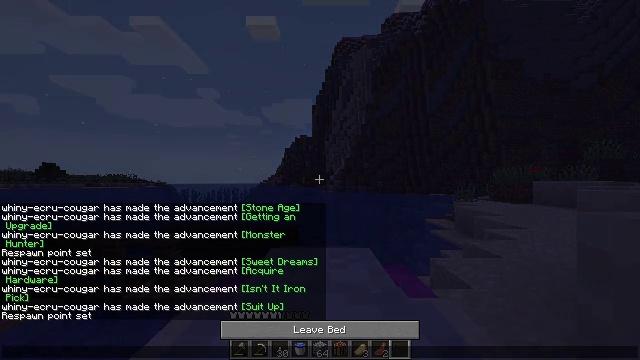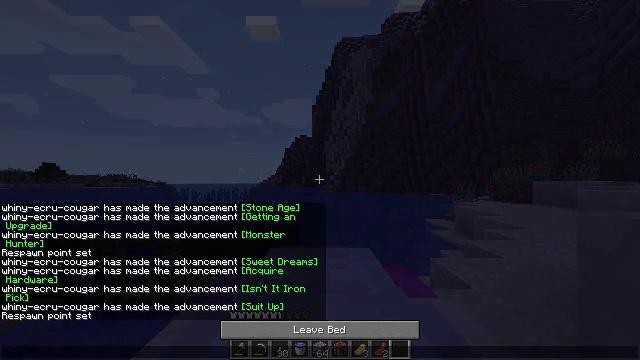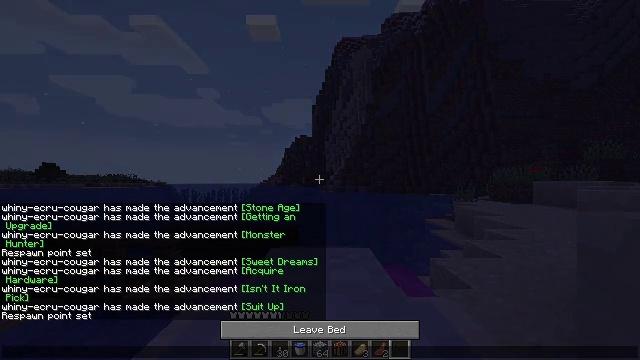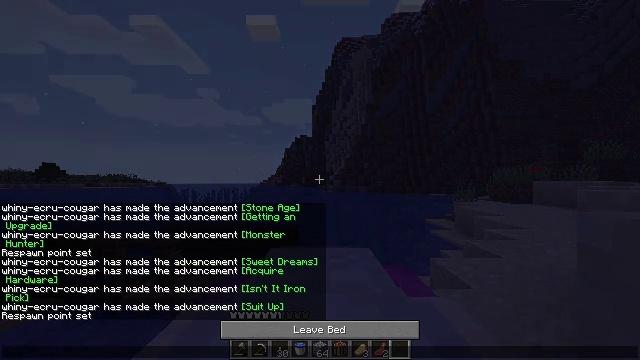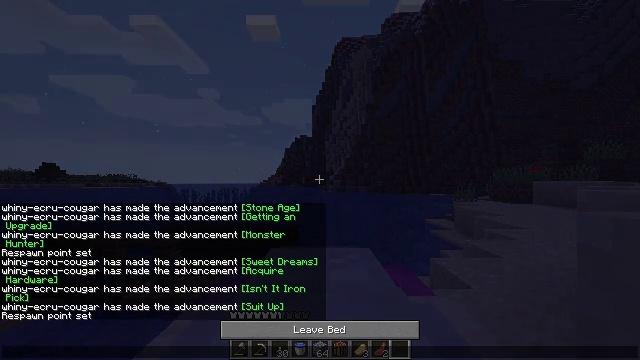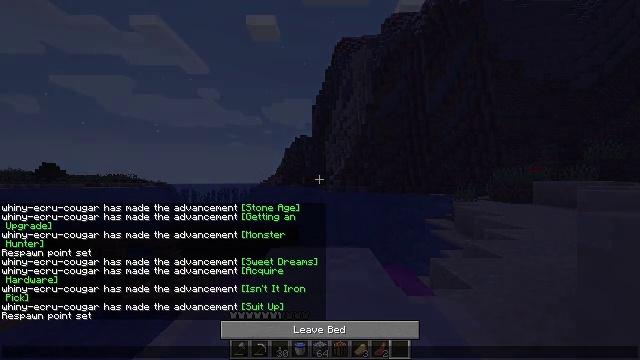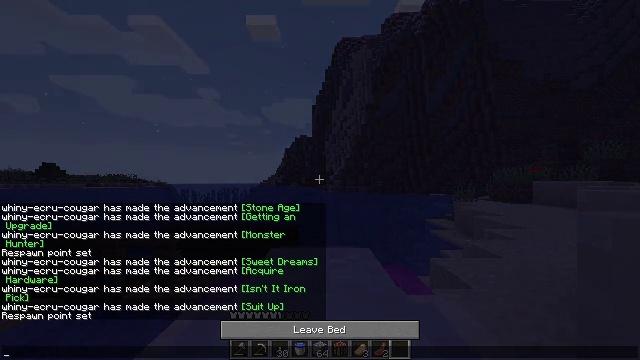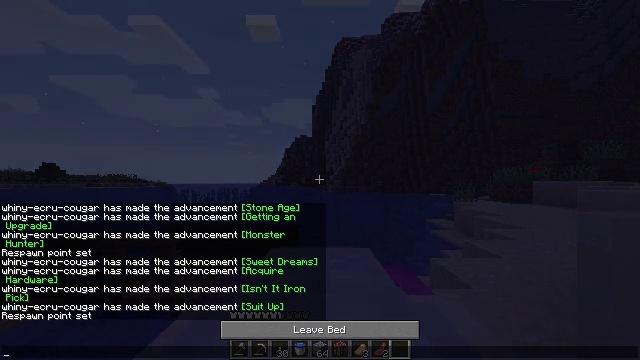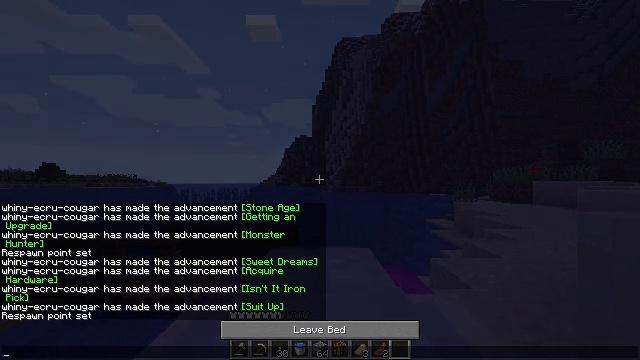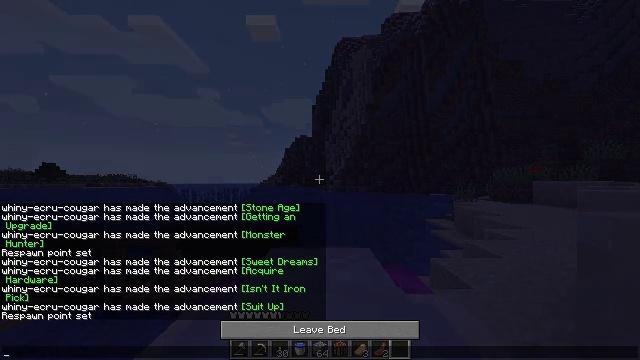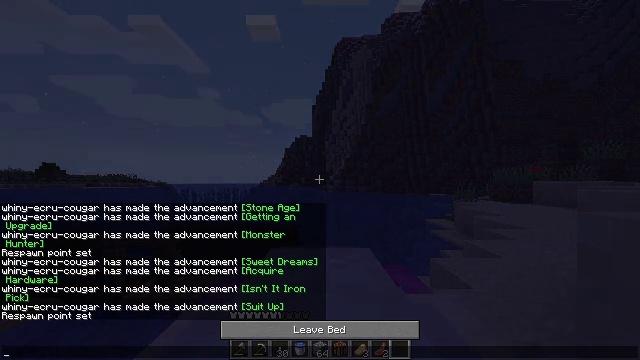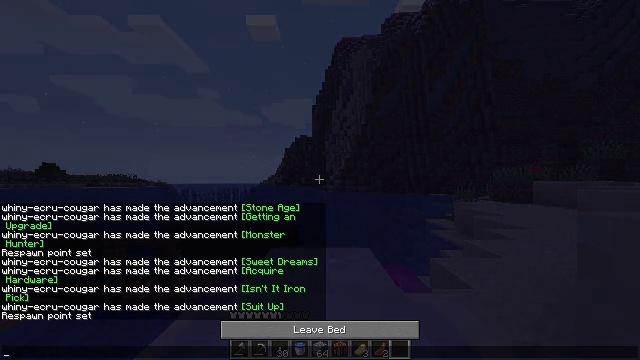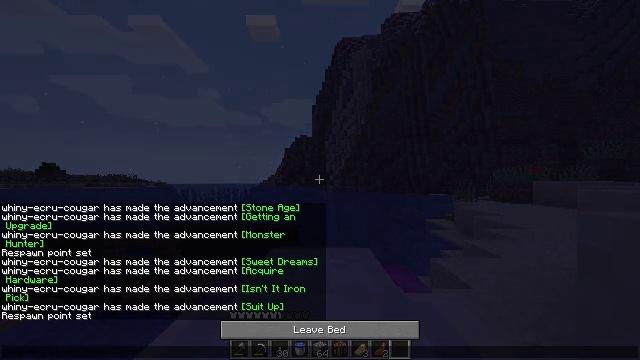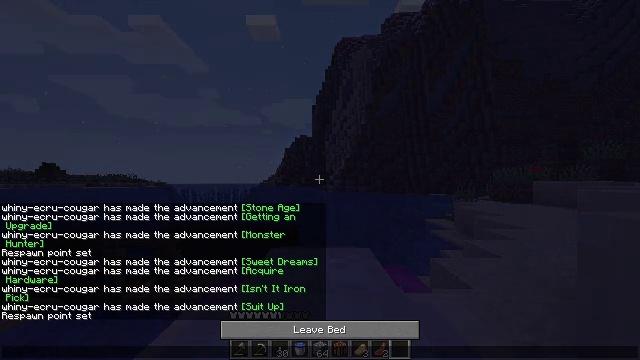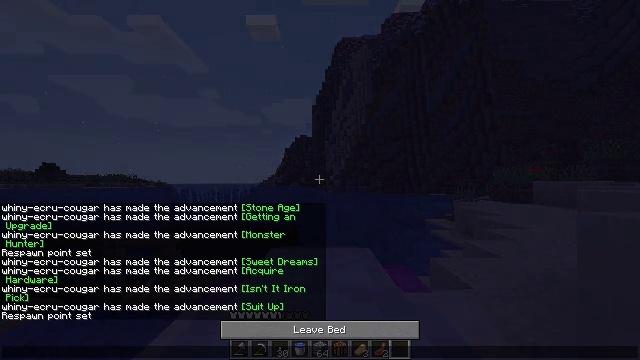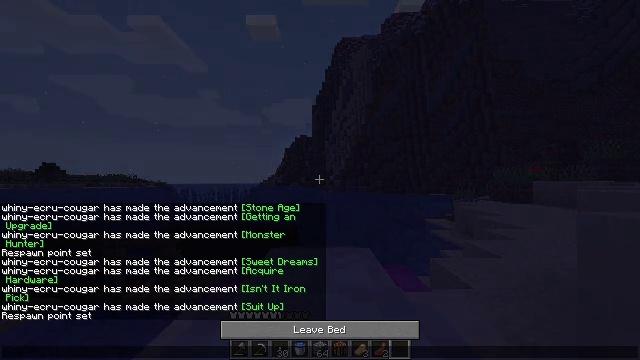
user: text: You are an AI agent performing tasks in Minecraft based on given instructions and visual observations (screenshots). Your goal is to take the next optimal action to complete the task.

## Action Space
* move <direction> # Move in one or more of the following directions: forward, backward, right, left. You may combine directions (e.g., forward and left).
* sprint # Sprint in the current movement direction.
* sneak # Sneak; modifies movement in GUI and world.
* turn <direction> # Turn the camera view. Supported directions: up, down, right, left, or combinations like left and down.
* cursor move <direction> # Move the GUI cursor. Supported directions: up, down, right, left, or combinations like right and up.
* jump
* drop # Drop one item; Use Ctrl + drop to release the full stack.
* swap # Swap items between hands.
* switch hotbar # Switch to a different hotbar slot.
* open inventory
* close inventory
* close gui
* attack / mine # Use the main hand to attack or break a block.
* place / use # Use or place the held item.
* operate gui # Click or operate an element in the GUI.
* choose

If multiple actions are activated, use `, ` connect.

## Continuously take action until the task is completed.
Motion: motion action
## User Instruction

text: Collect the dark oak stairs by mining.
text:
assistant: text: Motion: no_op
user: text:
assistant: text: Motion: no_op
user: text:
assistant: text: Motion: no_op
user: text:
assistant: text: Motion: no_op
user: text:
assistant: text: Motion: no_op
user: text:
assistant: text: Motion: no_op
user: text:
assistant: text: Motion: no_op
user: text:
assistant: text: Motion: no_op
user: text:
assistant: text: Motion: no_op
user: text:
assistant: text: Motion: no_op
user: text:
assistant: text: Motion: no_op
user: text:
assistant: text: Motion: no_op
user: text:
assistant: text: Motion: no_op
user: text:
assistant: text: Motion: no_op
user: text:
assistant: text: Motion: no_op
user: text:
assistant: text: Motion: no_op
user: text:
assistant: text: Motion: no_op
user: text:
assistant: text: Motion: no_op
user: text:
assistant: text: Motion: no_op
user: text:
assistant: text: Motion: no_op
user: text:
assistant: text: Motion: no_op
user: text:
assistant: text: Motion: no_op
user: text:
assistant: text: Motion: no_op
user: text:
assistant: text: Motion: no_op
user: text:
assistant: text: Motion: no_op
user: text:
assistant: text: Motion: no_op
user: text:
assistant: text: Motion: no_op
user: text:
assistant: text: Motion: no_op
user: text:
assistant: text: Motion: no_op
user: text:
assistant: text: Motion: no_op